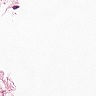
Metastatic tissue present: no